Interaction volume radius: 10 \u00c5
Interaction volume height: 15 \u00c5
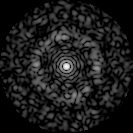
Disorder parameter: 0.8518